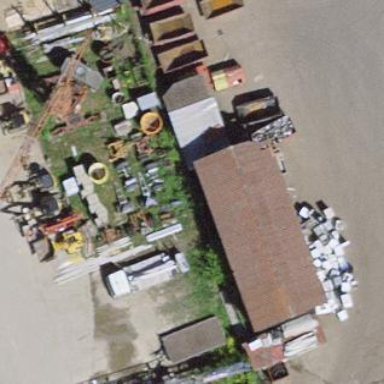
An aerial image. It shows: Industrial building.